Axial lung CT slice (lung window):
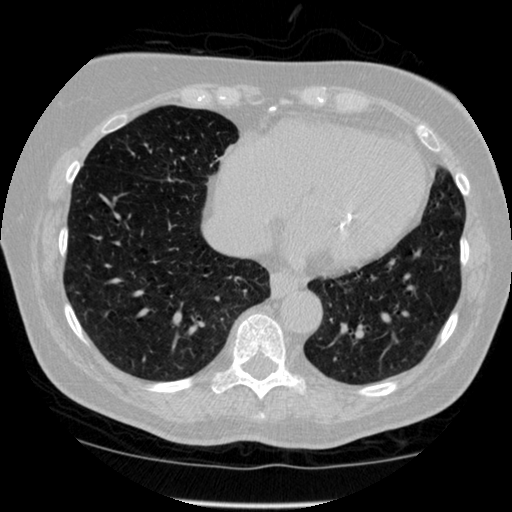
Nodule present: no